Field crop: maize
Growth stage: 2
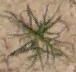
Species: salsola